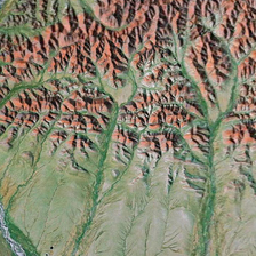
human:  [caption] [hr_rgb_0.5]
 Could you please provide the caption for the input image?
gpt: It is part of the mountain.

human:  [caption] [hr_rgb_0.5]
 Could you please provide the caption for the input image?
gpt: It's a piece of mountain.

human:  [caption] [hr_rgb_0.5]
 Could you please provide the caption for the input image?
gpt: It is part of the mountain.

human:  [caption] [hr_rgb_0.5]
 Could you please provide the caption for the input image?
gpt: It is a mountain.

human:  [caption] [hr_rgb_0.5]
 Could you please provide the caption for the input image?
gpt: It is part of the mountain.